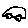
Label: car